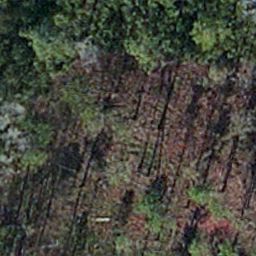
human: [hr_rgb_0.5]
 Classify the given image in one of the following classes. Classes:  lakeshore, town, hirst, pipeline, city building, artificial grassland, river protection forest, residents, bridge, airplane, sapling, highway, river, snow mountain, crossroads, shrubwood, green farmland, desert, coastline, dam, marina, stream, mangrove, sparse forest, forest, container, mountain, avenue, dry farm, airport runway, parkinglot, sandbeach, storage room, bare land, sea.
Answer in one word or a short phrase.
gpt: sapling